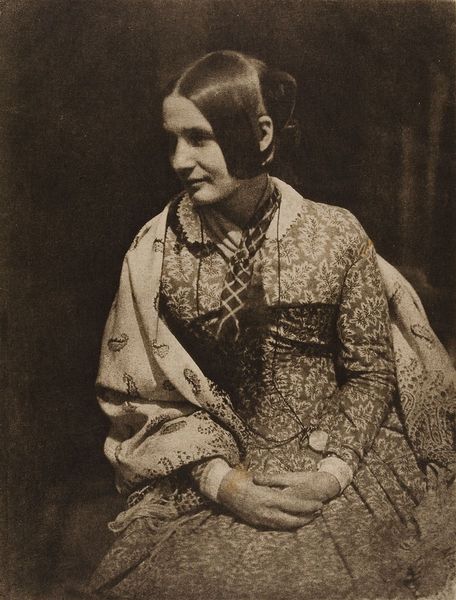
Titel: Lady in Flowered Dress
Künstler: David Octavius Hill
Standort: Hamburg
Institution: Museum für Kunst und Gewerbe Hamburg
Schlagwörter: umhang, frau, jacke, portrait, figur, mantel, foto, fotografie, photographie, photo, karton, cape, lichtbild, japanpapier, bildwerke, heliogravur, angewandte und bildende kunst, hessische systematik, porträt, porträtfotografie, porträtphotographie, hüftbild, heliogravüre, photogravüre, fotogravüre